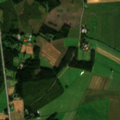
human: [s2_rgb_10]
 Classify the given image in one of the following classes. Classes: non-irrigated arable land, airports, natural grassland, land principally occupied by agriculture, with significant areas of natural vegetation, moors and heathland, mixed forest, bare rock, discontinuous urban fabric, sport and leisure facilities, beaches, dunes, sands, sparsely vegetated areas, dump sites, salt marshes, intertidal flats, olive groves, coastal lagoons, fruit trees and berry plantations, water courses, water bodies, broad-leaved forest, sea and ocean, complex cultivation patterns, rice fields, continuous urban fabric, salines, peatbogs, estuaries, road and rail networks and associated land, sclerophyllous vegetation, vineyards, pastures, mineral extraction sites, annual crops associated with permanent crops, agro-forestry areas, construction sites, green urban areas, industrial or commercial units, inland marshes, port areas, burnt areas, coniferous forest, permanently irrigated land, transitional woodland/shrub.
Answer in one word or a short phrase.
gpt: non-irrigated arable land, land principally occupied by agriculture, with significant areas of natural vegetation, coniferous forest, transitional woodland/shrub